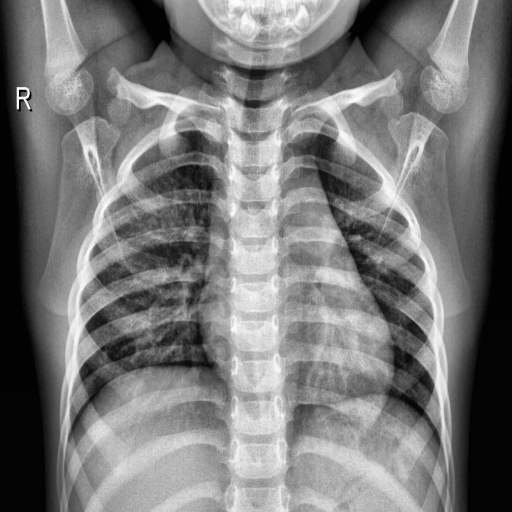
Finding: NORMAL